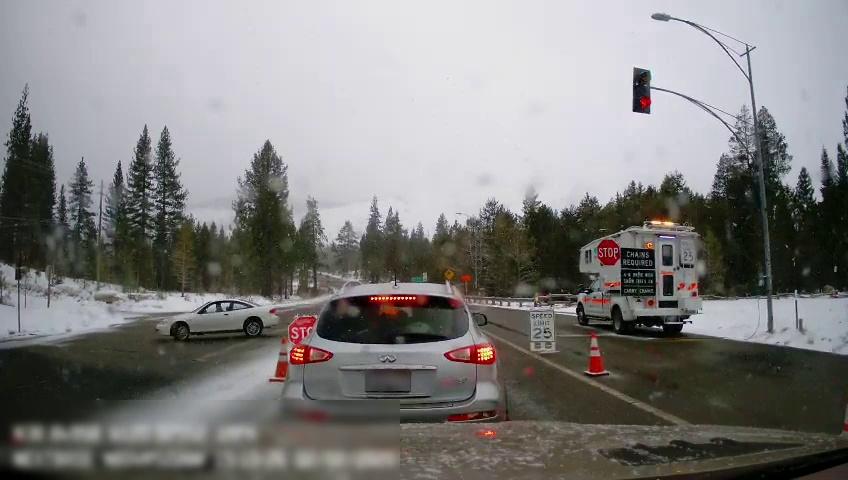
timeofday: Day
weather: Snowy
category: Drivable Space
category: Vehicles | Truck
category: Vehicles | SUV
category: Vehicles | Car
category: Lanes | Alternate Lane
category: Traffic | Lights
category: Traffic | Signs
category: Traffic | Signs
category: Traffic | Signs
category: Traffic | Signs
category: Traffic | Signs
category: Traffic | Signs
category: Traffic | Signs
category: Traffic | Signs
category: Traffic | Signs